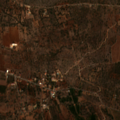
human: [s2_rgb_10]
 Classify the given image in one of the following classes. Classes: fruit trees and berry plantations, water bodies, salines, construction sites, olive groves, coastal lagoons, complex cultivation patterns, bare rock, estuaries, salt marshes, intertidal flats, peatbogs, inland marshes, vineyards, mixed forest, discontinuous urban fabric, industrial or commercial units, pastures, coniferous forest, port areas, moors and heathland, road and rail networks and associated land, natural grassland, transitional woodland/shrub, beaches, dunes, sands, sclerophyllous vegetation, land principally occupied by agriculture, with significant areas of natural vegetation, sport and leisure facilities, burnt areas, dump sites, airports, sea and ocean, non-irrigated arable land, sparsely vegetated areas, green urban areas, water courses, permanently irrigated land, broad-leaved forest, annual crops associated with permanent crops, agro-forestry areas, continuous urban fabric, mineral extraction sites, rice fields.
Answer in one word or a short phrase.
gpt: fruit trees and berry plantations, olive groves, annual crops associated with permanent crops, complex cultivation patterns, sclerophyllous vegetation